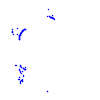
Particle: kaon